Field crop: tomato
Growth stage: 1
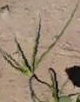
Species: cyperus